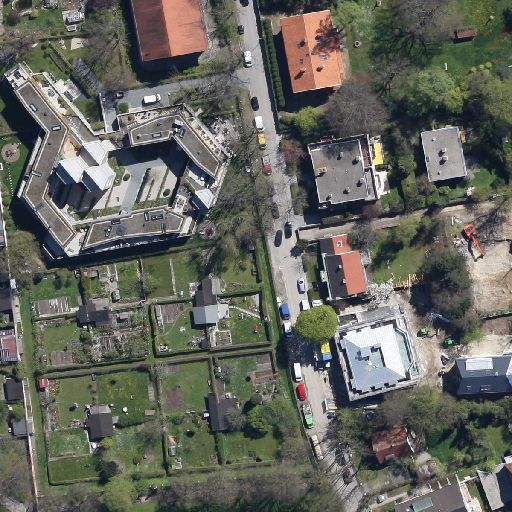
Referring expression: van in the parking area